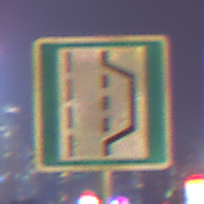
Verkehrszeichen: NothalteUndPannenbucht
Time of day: Night
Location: Outdoor (Urban)
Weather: PartlyCloudy
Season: NotSpecified
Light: Natural